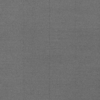
Label: dusty